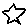
Label: star